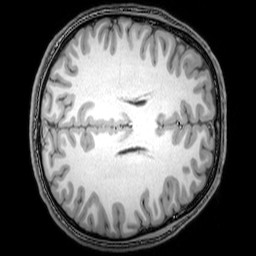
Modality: T1w
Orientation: axial
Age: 20
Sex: male
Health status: healthy
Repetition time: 0.081 s
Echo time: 0.037 s